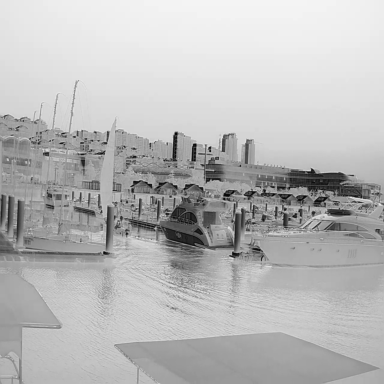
There are six objects shown in the infrared image, including three sailboats, and three canoes.